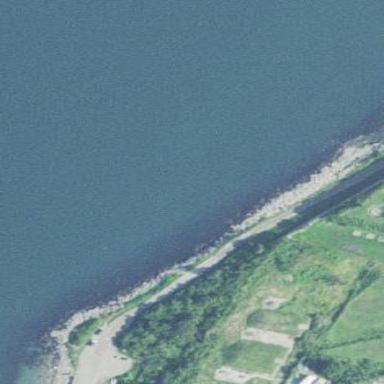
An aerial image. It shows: Breakwater made of rocks.